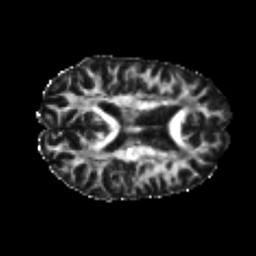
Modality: FA
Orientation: axial
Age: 25
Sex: female
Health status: healthy
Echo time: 0.074 s